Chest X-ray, AP view. Patient: 40 years old, sex F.
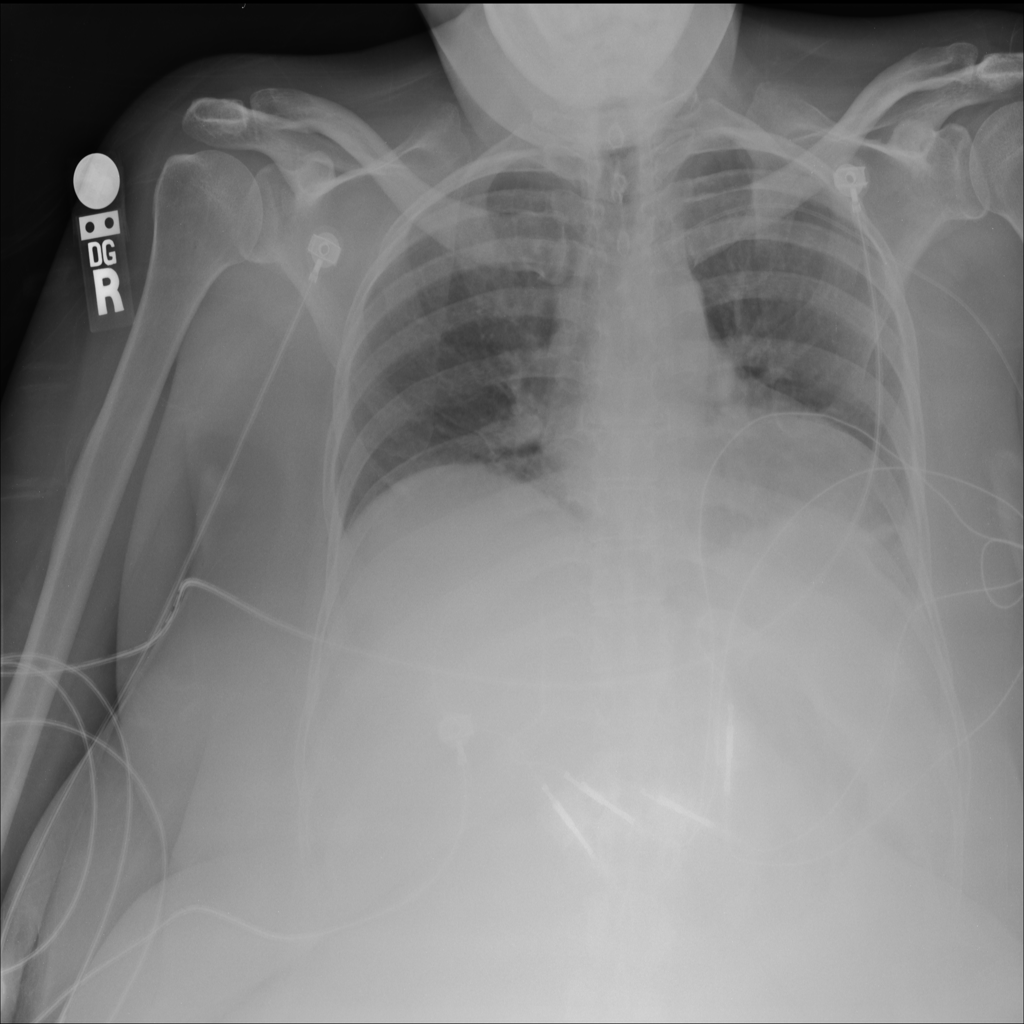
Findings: Atelectasis